Field crop: maize
Growth stage: 2
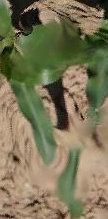
Species: maize